Question: I've just looked at Gmail source, and I'm surprised the way they name id / class name.

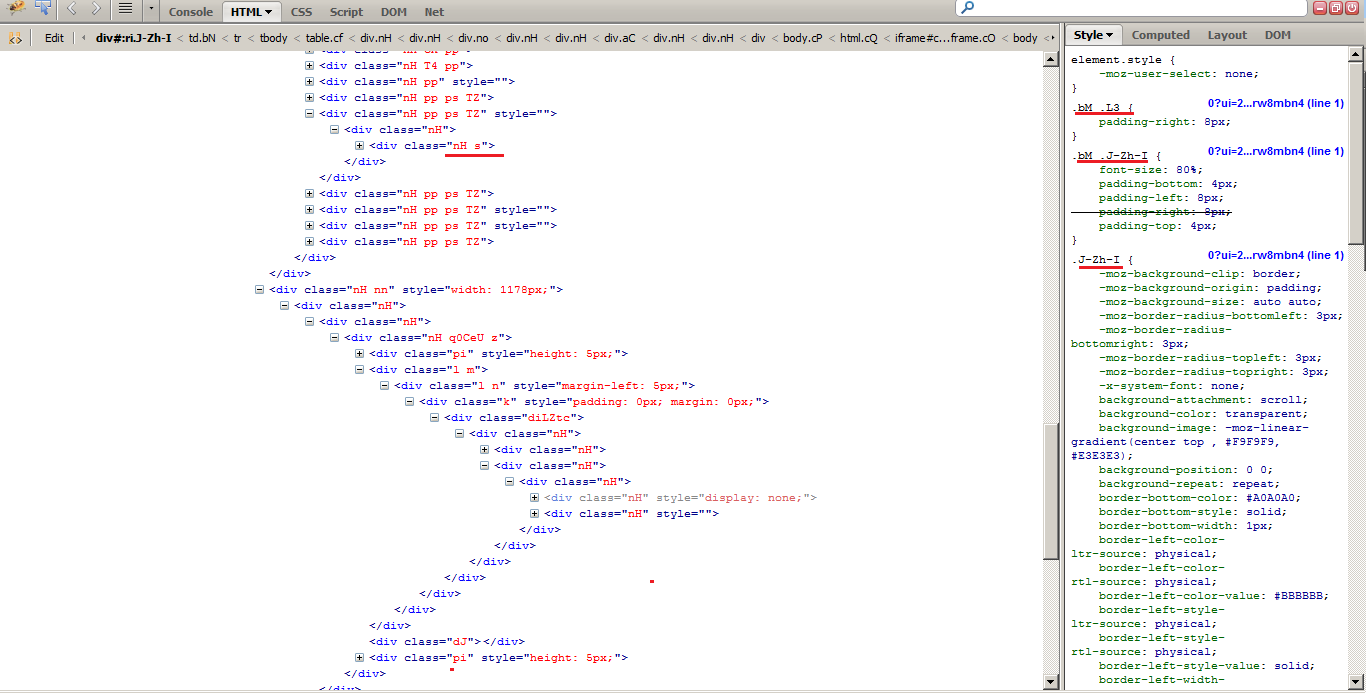
Answer: Gmail uses a minifier on it's CSS and javascript - that's why you get such bizarre names for classes, ids, javascript variables, etc.
If I'm not mistaken they likely use something like <URL> for building the site, and then compile it down to the form you're seeing.